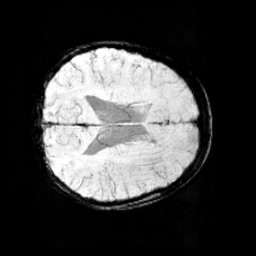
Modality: minIP
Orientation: axial
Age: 9
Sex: female
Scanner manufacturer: siemens
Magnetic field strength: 3 T
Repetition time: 0.027 s
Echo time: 0.02 s